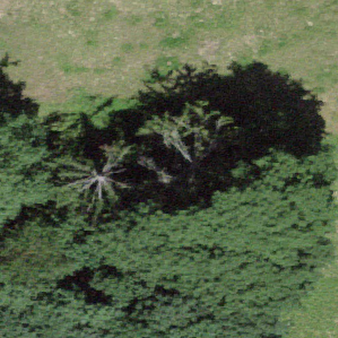
Label: other